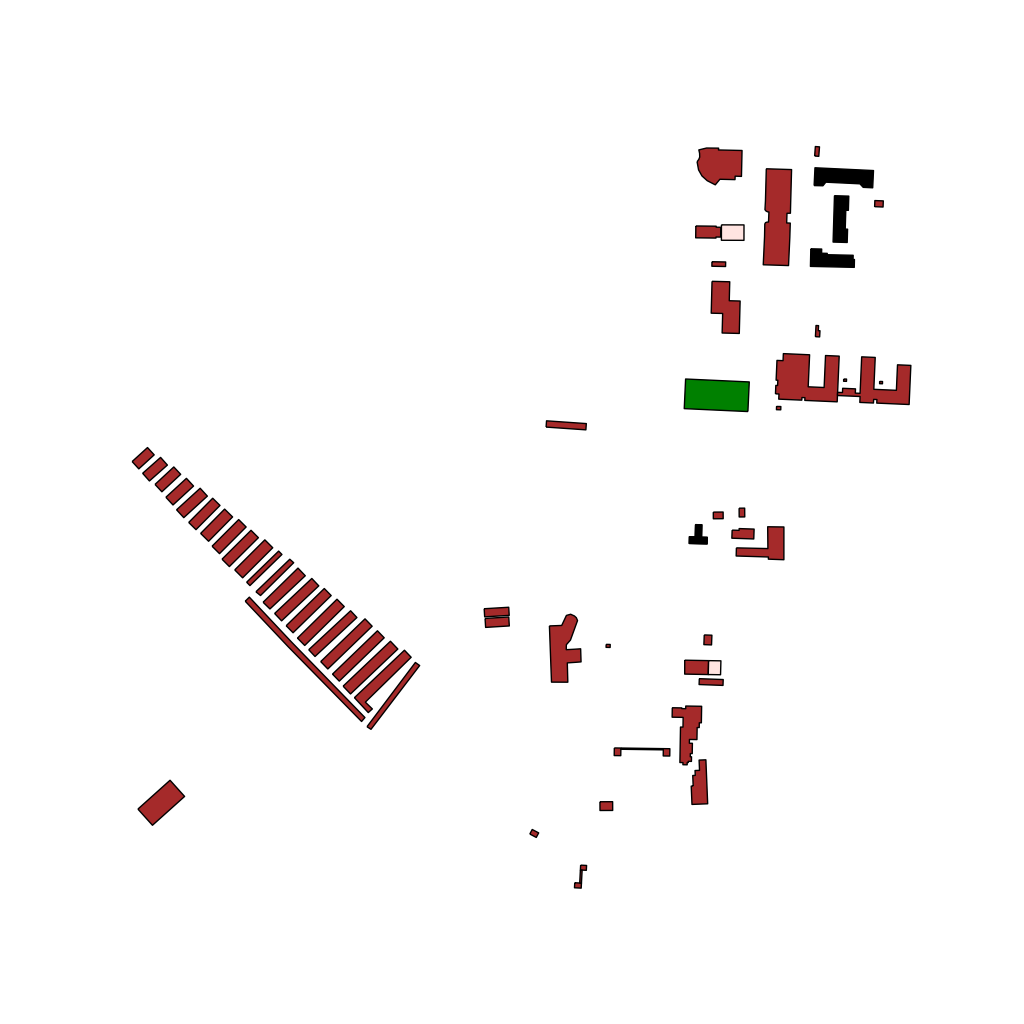
Tags: overhead vector_map, business, industrial, recreation, residential, transport, modern, high_rise, individual_rise, low_rise, density_1, Building, Facility, Gas, Park, 1.0 km²